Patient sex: M
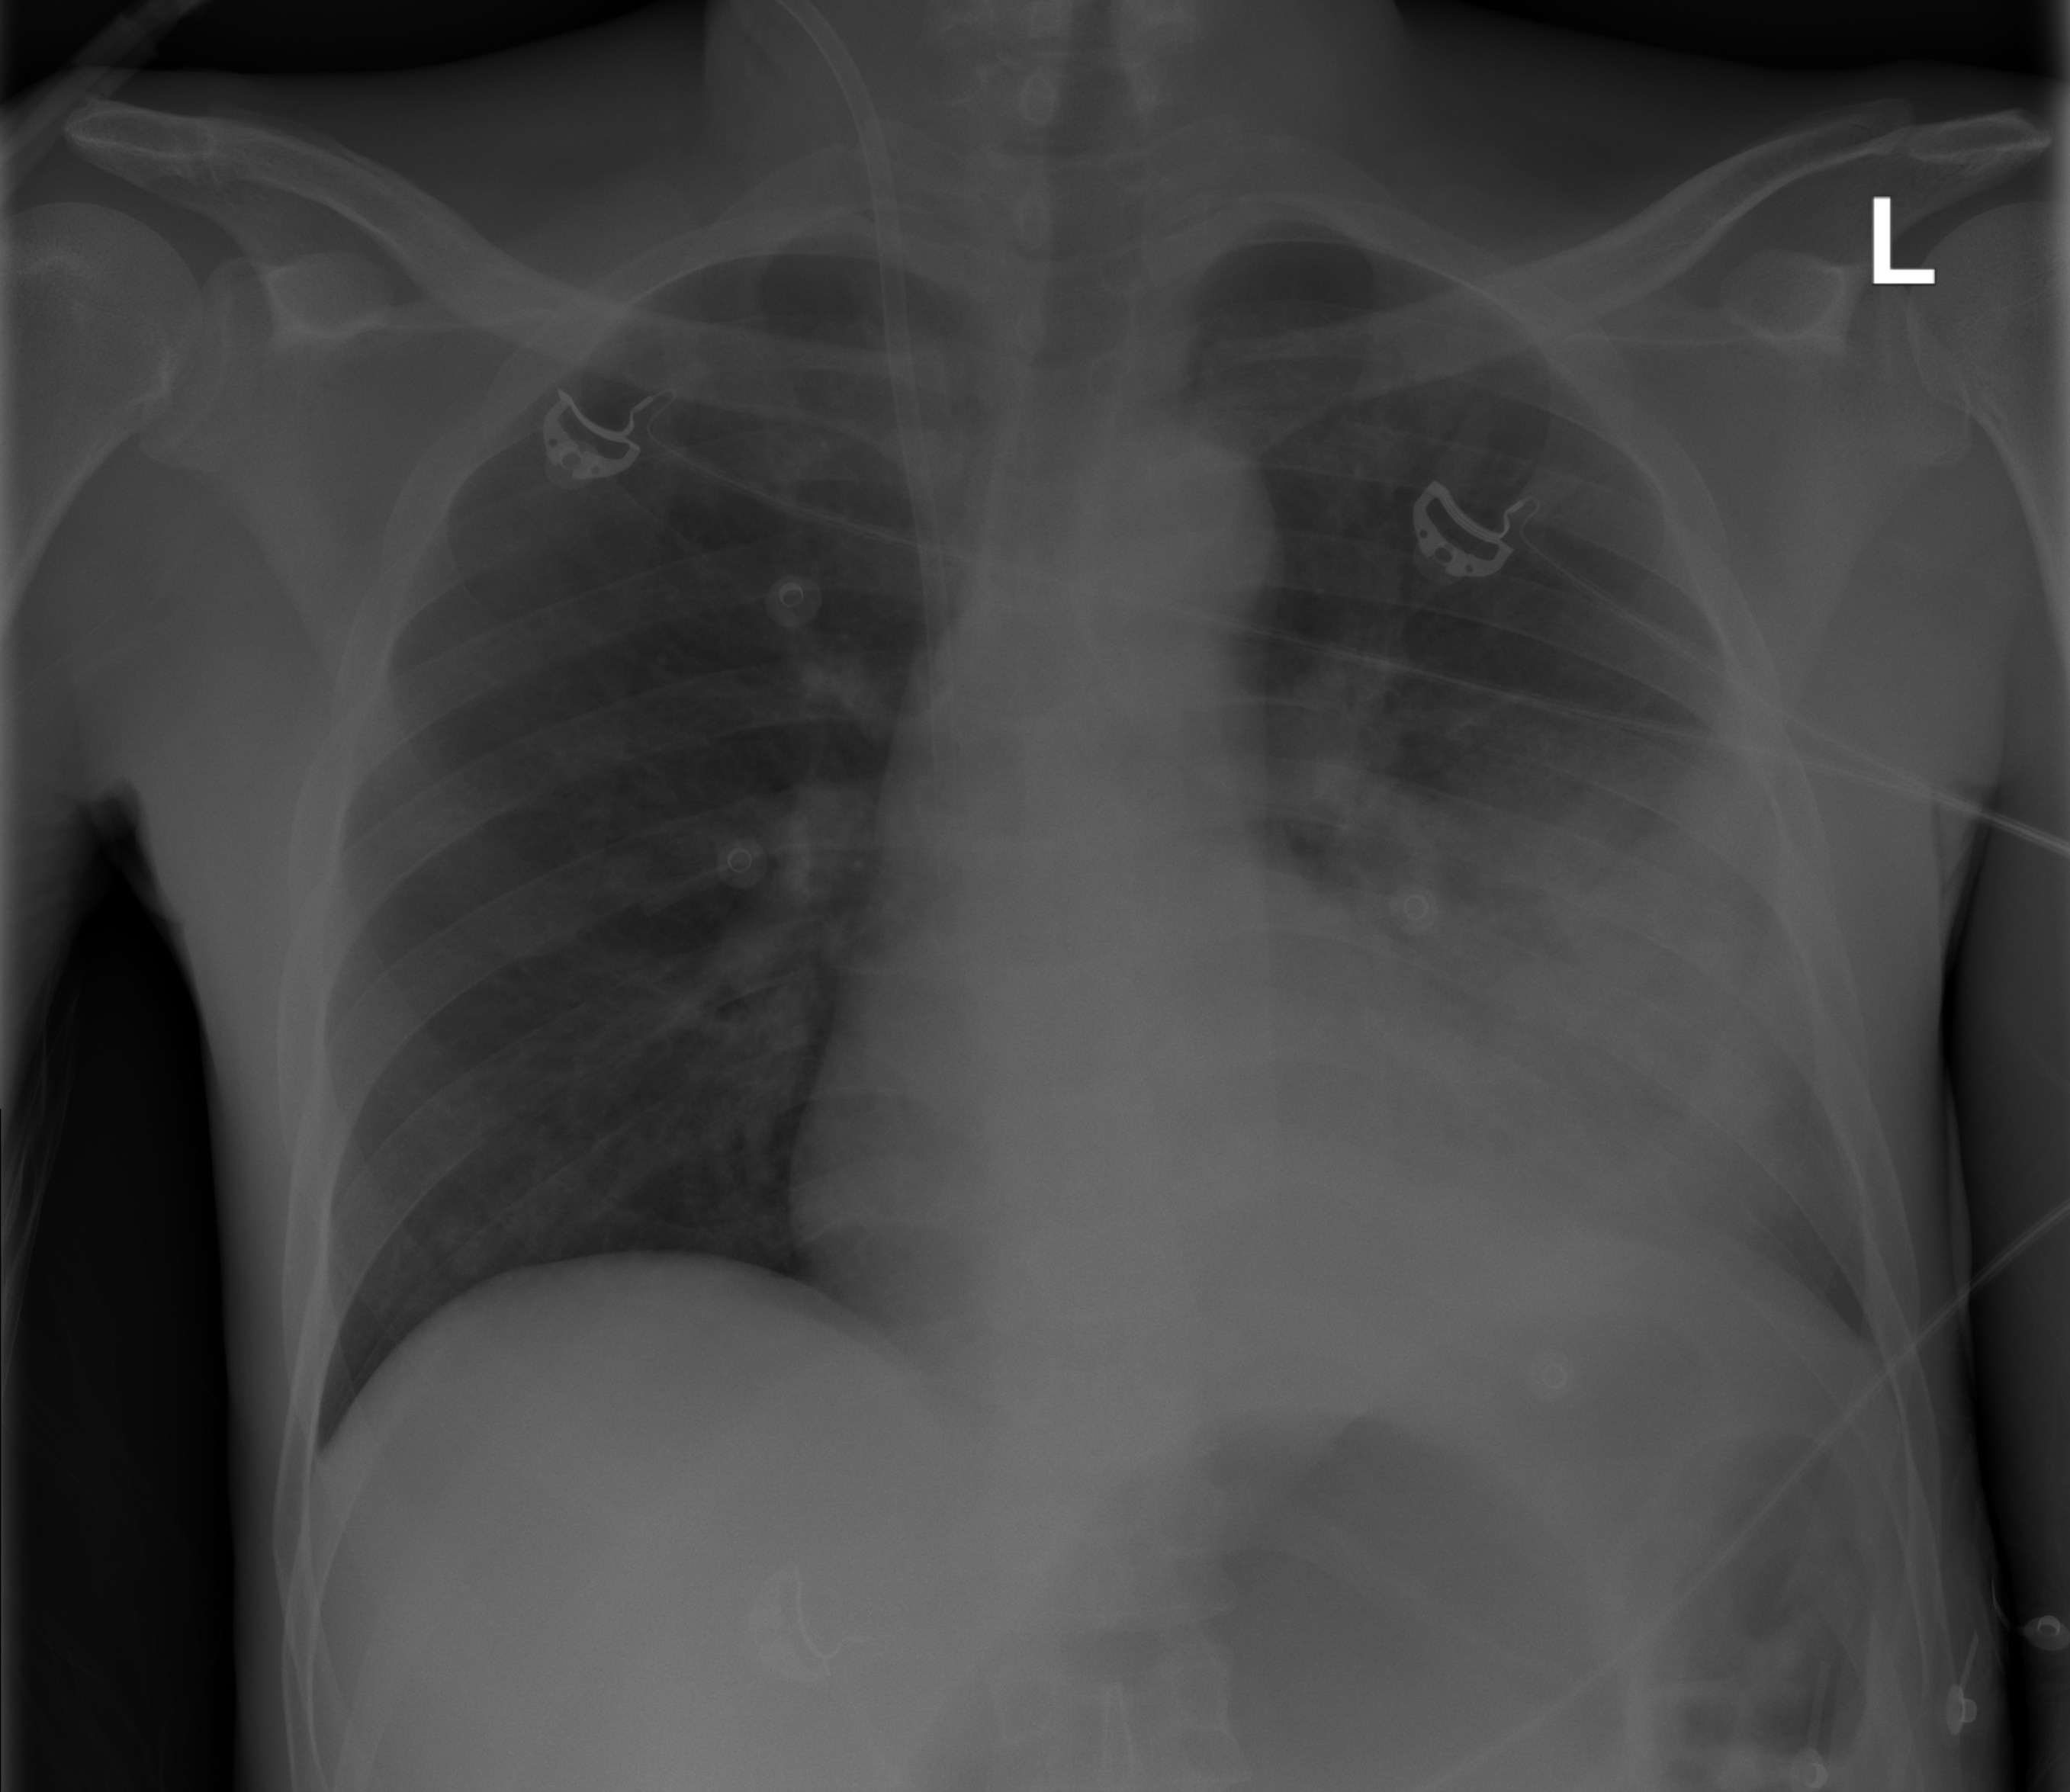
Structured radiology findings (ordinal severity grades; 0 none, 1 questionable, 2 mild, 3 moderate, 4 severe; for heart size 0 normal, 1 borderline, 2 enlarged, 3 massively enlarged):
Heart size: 0
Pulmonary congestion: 0
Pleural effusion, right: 0
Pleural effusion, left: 0
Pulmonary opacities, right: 0
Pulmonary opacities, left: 3
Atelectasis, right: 1
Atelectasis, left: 3